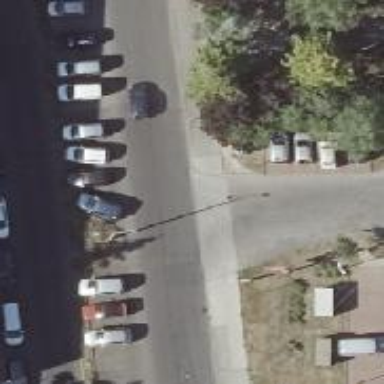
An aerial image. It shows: Parking aisle designated as service road.